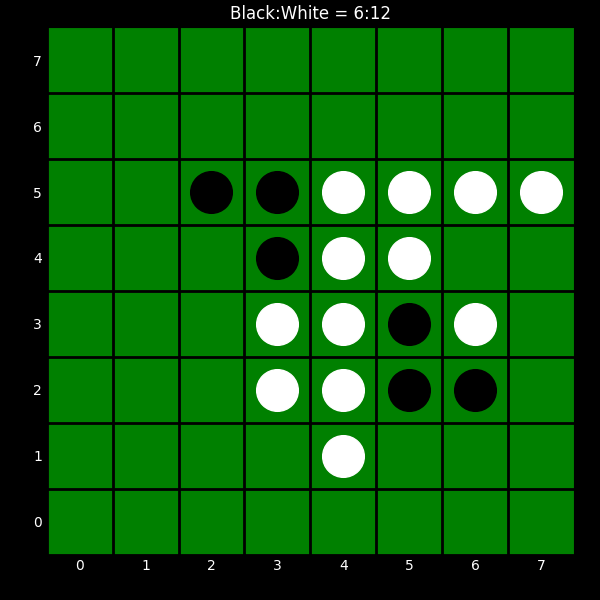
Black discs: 6
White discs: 12